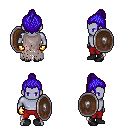
a pixel art fantasy rpg character, male body template, dark elf, purple skin, gray tattered cape, red pants, blue short topknot hairstyle, gold gloves, black shoes, shield, four views (front, back, left, right), 2x2 character sprite sheet, small pixel art, hard edges, no anti-aliasing